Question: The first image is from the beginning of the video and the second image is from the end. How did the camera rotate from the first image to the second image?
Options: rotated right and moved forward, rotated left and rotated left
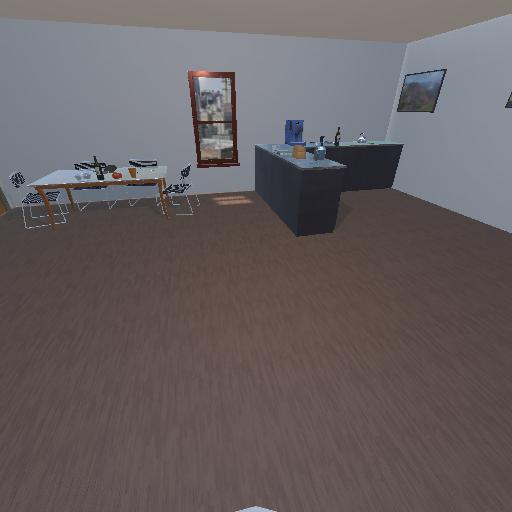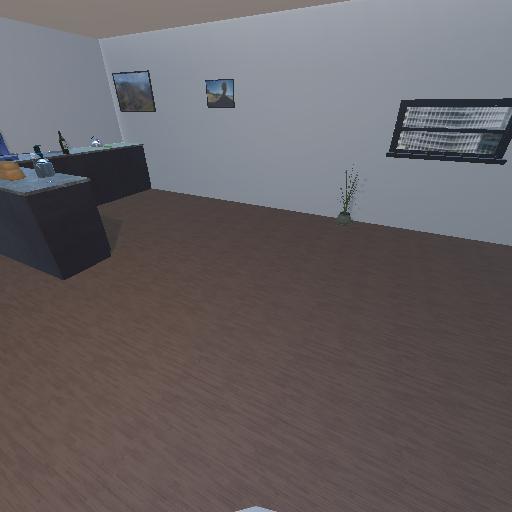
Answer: rotated right and moved forward